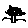
Label: tree